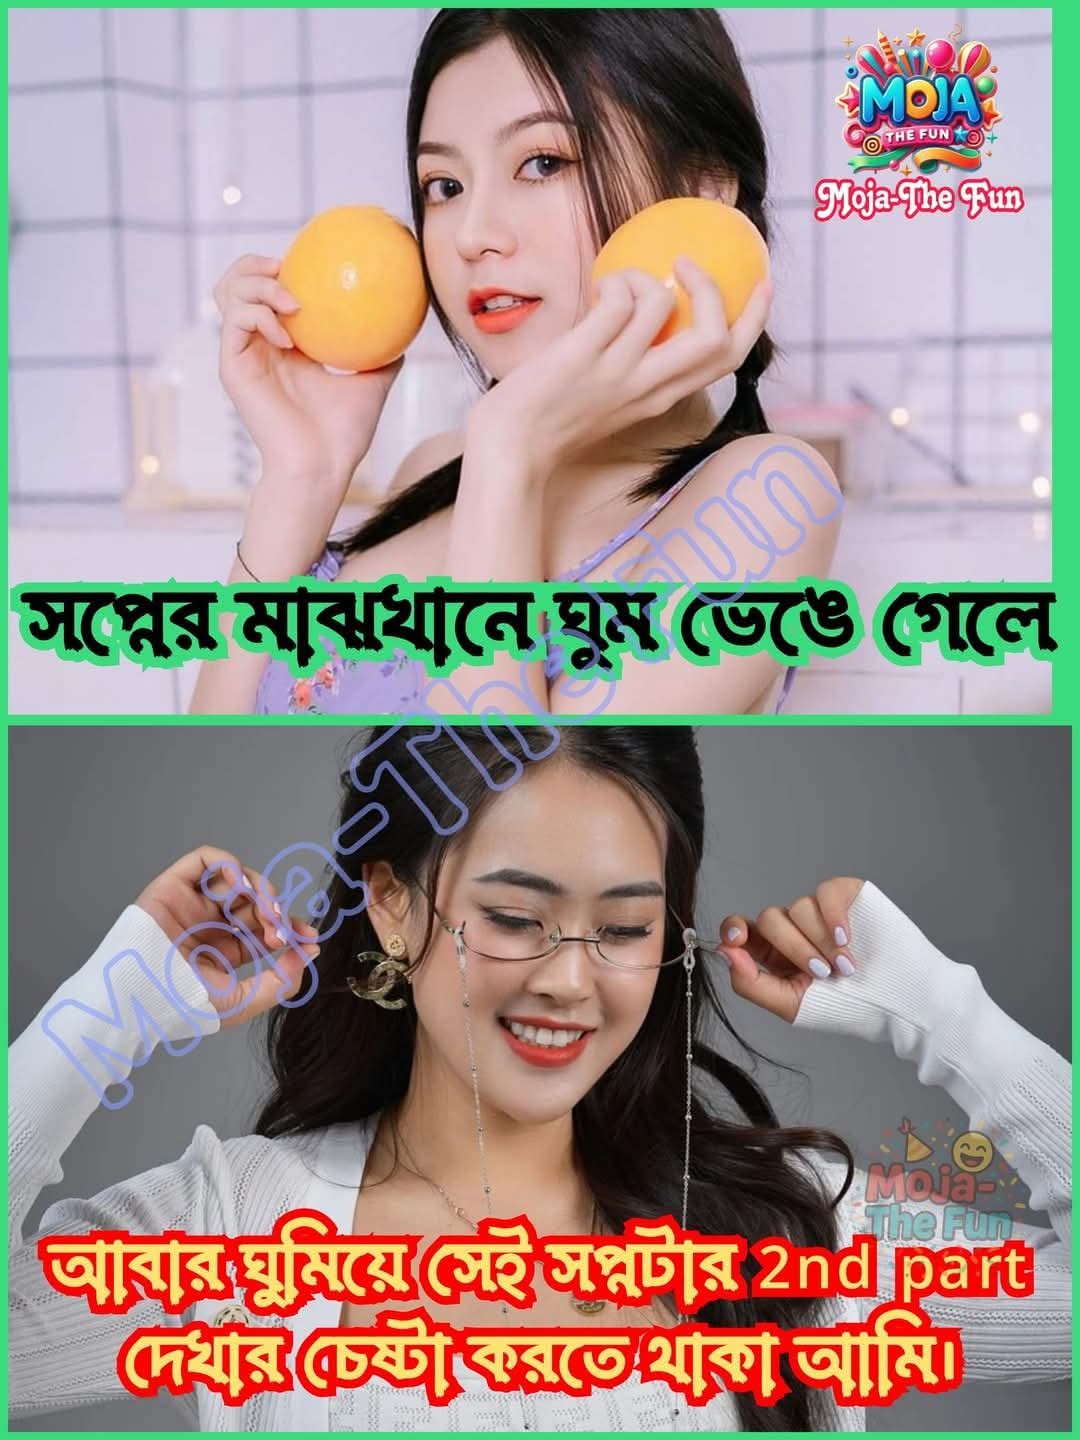
Text: সপ্নের মাঝখানে ঘুম ভেঙে গেলে
আবার ঘুমিয়ে সেই সপ্নটার 2nd part দেখার চেষ্টা করতে থাকা আমি।
Label: Non Hate